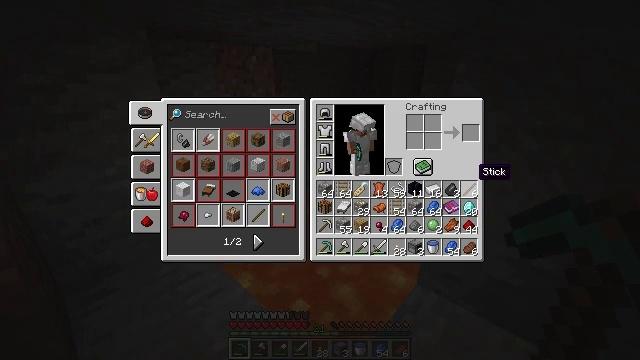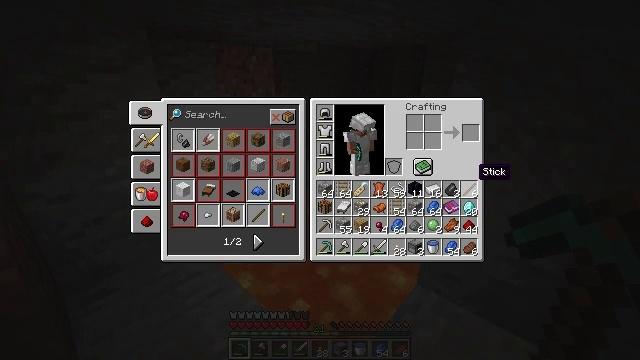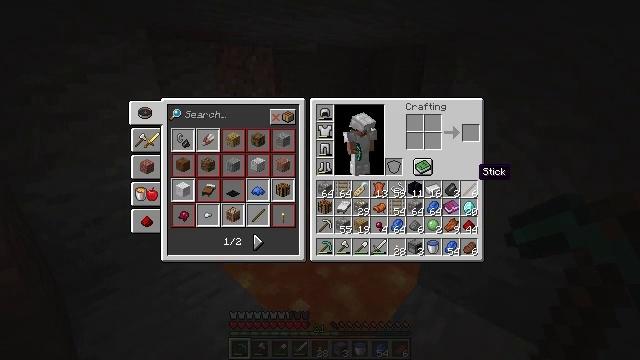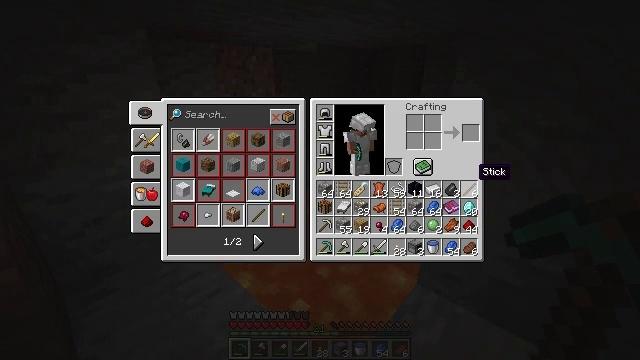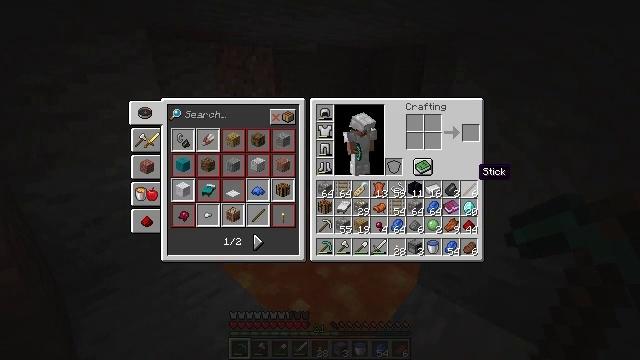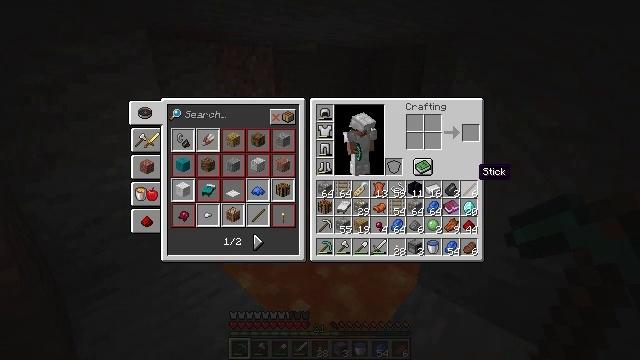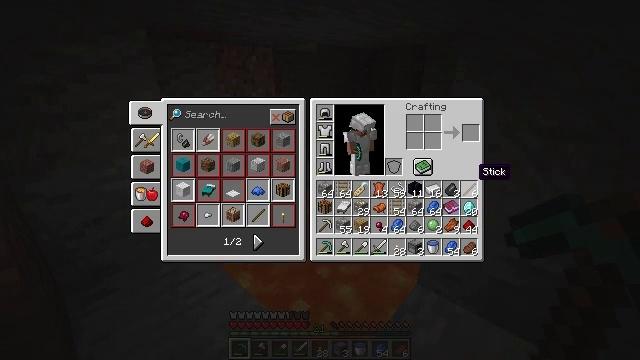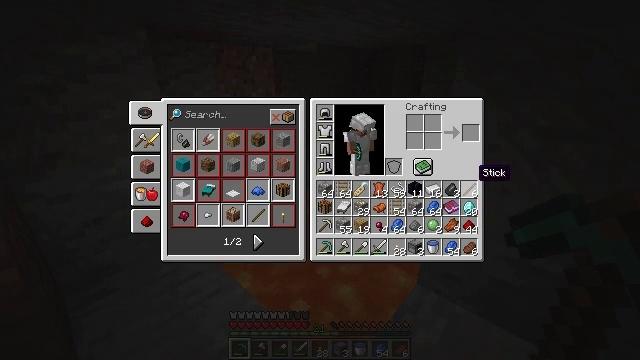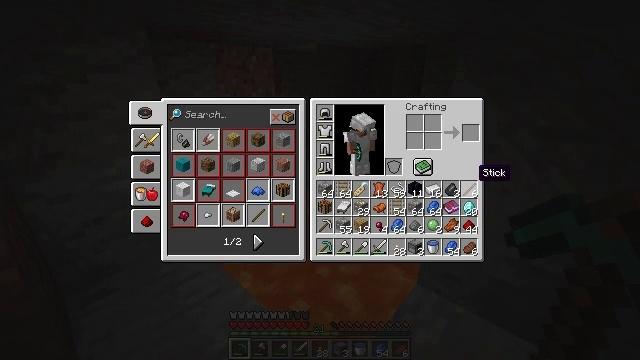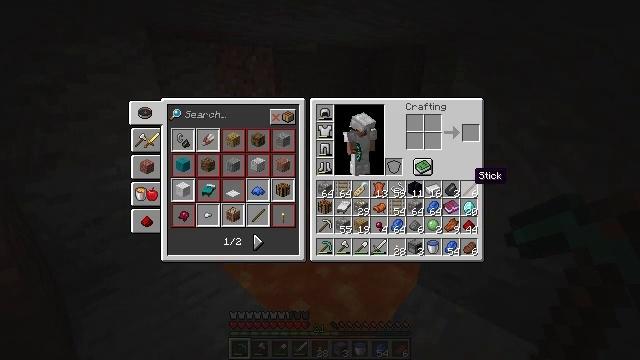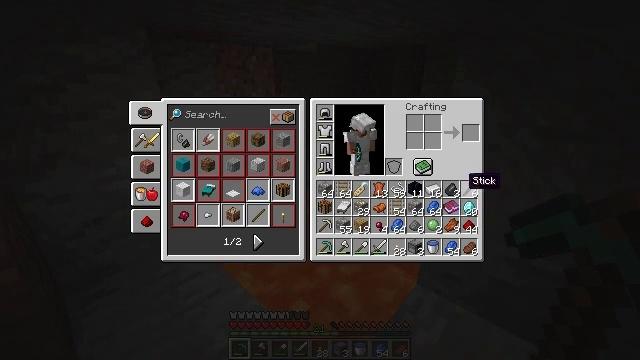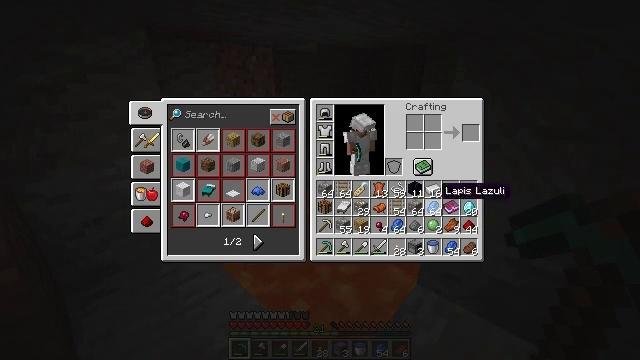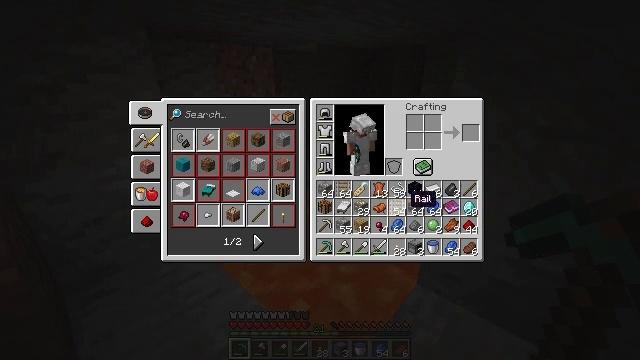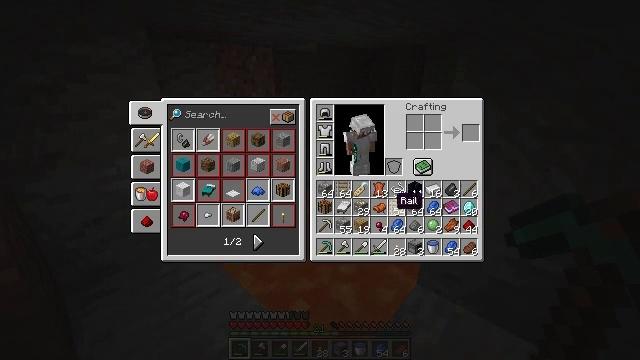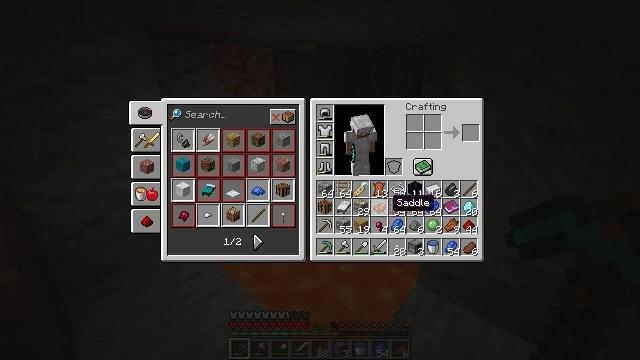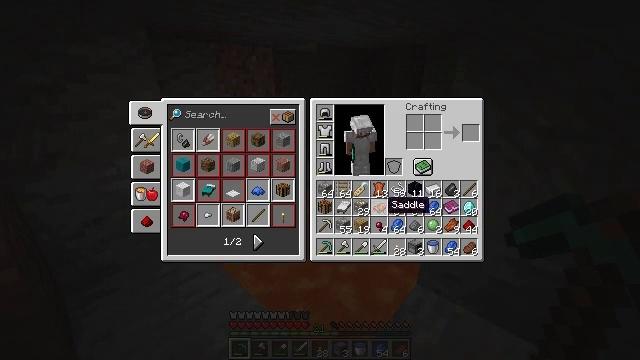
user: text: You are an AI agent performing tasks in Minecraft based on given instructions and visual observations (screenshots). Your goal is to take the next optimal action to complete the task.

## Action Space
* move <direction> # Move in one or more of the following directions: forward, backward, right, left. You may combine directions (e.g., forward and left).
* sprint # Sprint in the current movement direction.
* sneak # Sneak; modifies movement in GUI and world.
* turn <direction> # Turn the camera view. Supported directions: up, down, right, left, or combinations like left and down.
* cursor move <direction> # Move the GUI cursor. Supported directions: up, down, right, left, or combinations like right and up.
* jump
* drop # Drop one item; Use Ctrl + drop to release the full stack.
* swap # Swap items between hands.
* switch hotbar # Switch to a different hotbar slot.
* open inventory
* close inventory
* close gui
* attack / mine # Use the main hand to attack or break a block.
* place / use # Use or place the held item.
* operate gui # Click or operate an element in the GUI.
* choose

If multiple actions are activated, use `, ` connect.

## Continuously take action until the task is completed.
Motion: motion action
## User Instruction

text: Remove a lapis lazuli from the inventory.
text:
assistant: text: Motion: no_op
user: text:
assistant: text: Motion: no_op
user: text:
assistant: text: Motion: no_op
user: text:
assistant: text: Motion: no_op
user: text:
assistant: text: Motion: no_op
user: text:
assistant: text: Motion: no_op
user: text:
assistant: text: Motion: no_op
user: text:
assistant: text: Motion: no_op
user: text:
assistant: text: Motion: no_op
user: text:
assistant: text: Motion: no_op
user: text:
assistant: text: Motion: cursor move left and down
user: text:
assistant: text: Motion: cursor move left and down
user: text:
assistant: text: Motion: cursor move left
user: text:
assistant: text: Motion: no_op
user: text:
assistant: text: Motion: no_op
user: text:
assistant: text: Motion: cursor move left
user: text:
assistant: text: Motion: no_op
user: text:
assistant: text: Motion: no_op
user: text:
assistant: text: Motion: no_op
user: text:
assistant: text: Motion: no_op
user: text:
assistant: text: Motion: no_op
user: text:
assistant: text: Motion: no_op
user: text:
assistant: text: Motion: no_op
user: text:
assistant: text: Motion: no_op
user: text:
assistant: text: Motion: no_op
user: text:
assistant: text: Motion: no_op
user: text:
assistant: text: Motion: no_op
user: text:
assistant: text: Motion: no_op
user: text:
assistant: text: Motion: no_op
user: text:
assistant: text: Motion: cursor move right and down